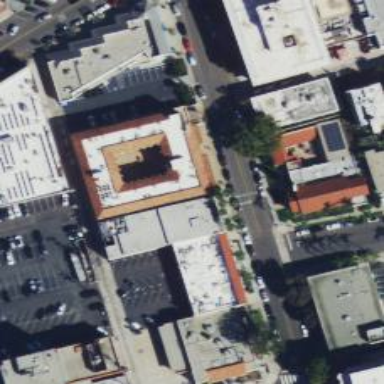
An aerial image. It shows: Commercial building.